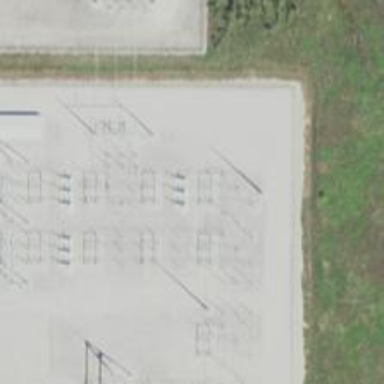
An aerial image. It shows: Switch used for power control.